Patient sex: M
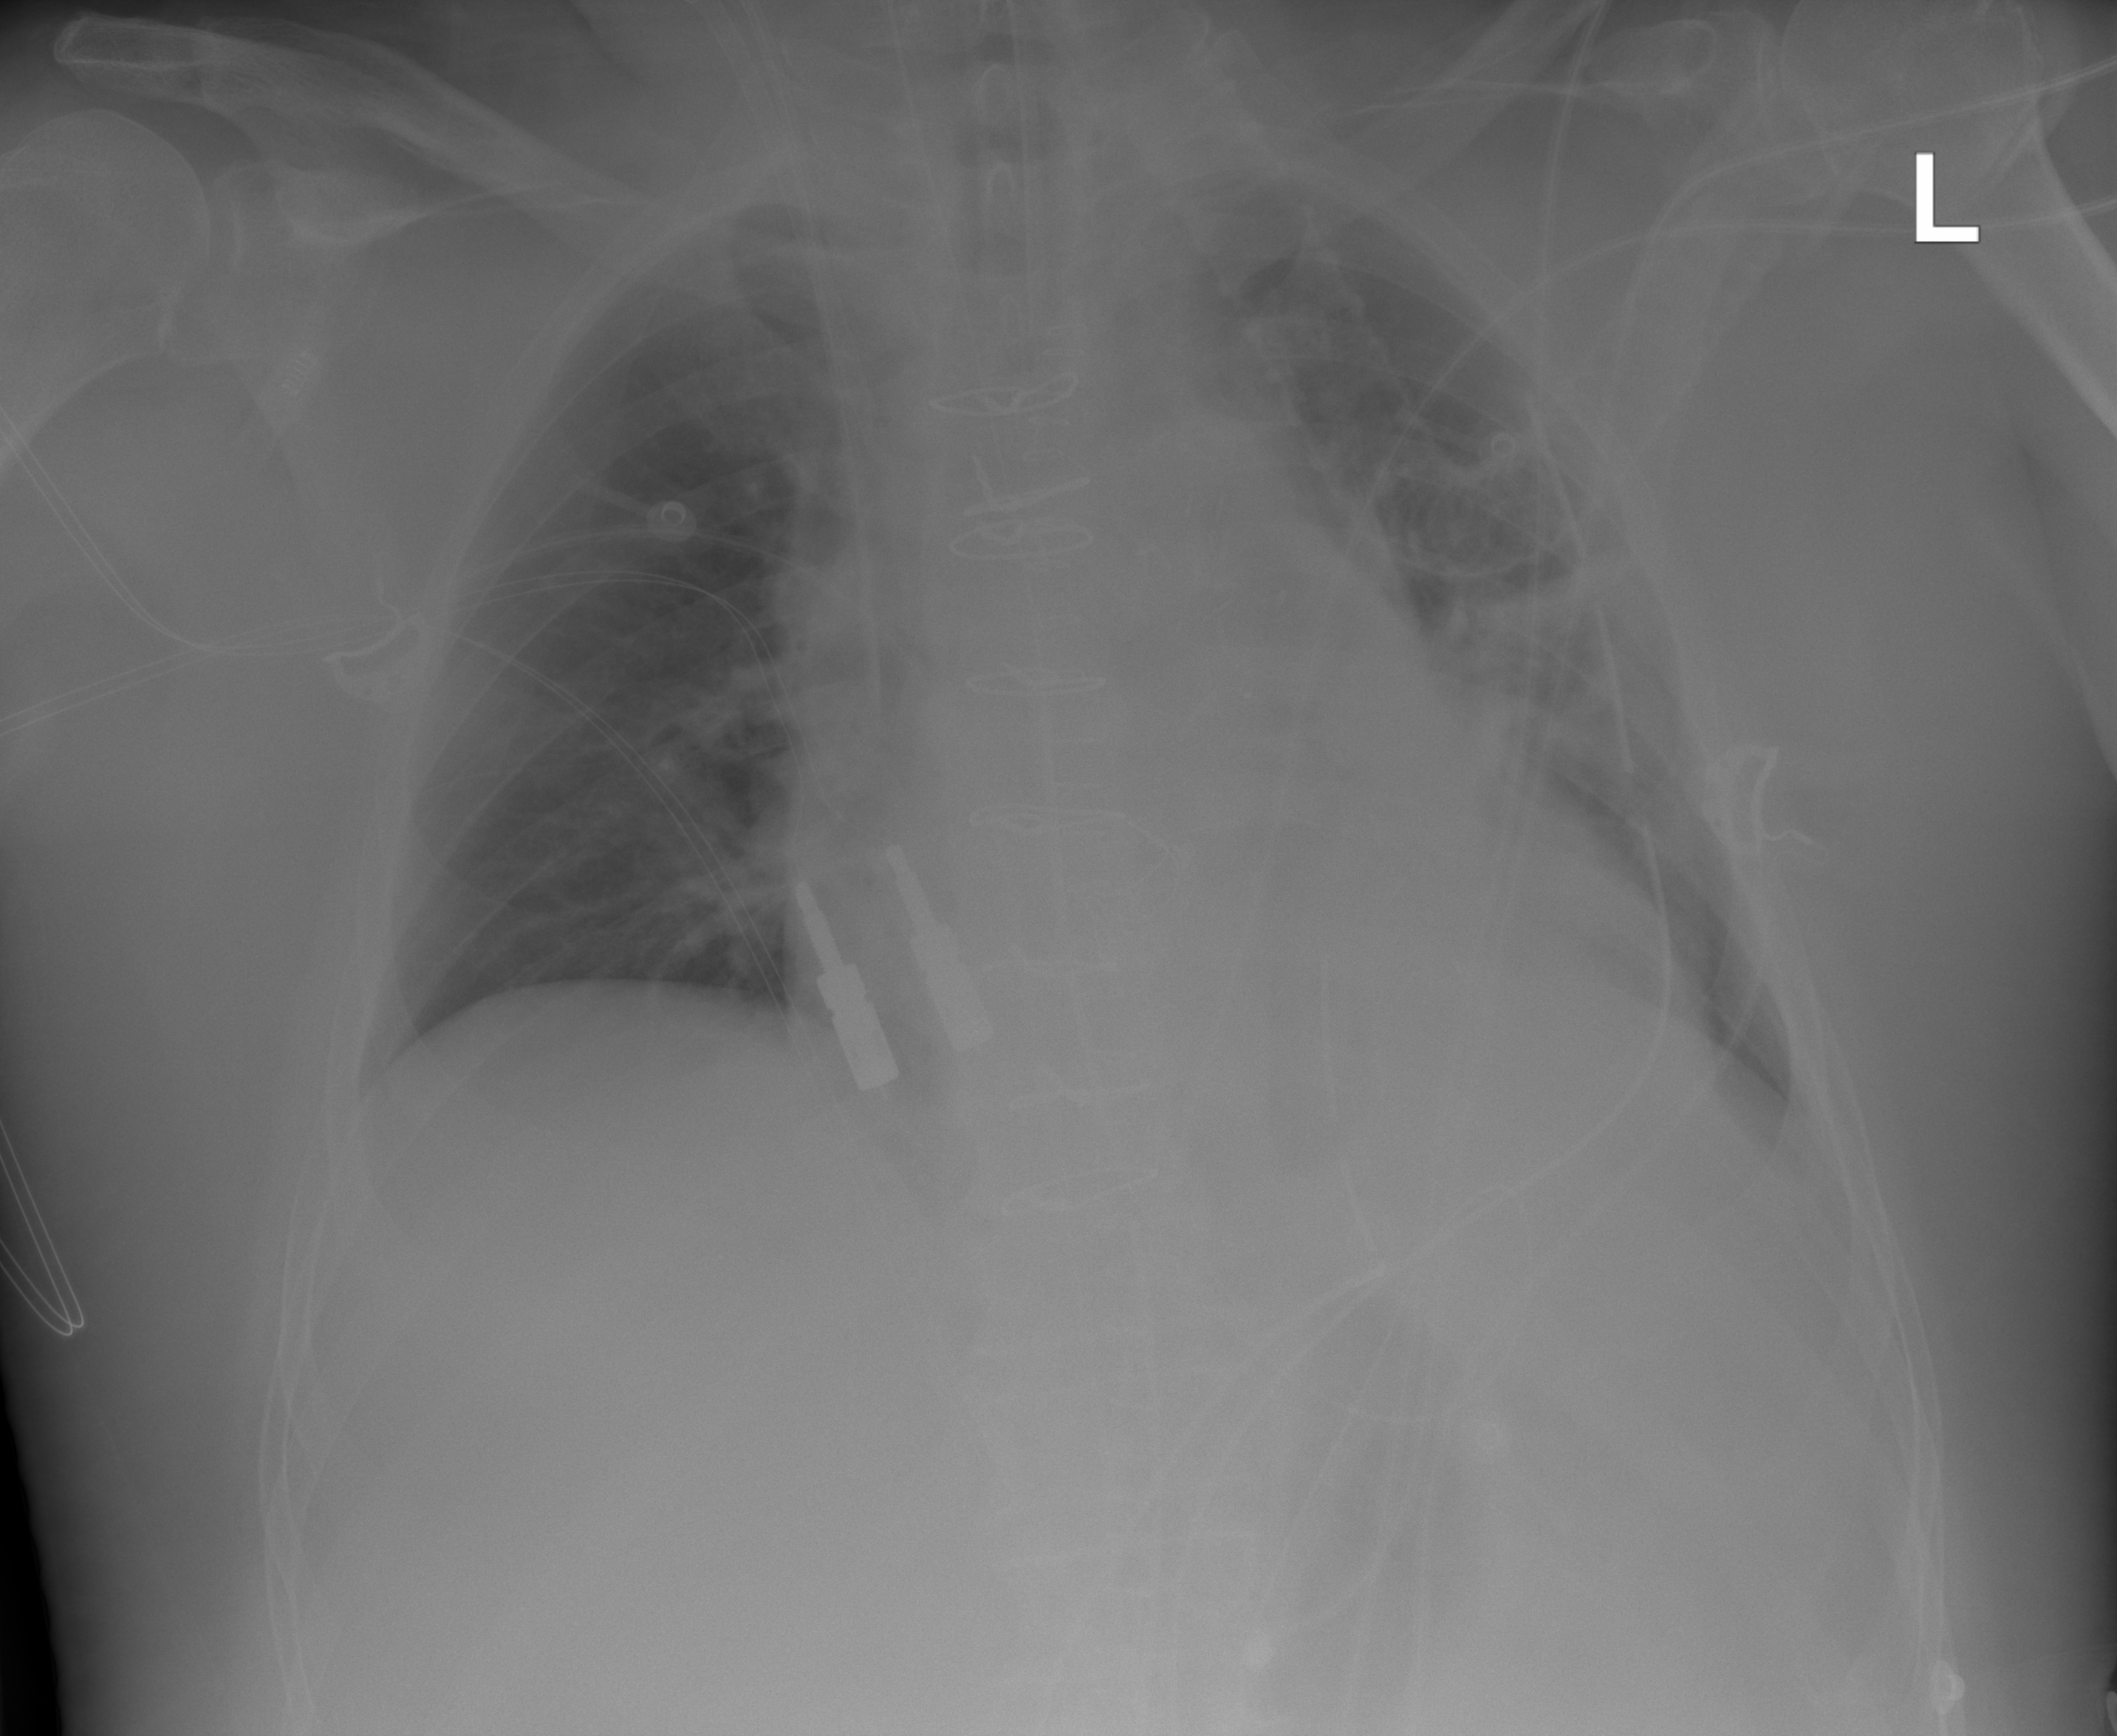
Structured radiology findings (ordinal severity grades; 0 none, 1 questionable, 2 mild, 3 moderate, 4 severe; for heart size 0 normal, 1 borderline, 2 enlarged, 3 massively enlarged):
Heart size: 2
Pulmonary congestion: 0
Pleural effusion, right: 0
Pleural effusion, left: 0
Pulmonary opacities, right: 0
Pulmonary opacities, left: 0
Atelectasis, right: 0
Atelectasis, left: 2